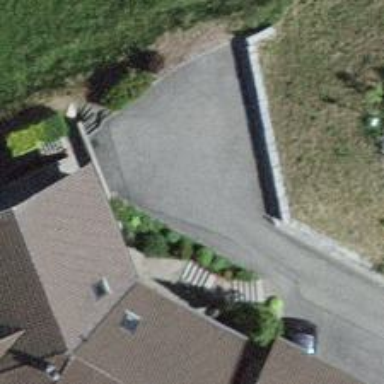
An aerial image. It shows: Turning circle on the road.